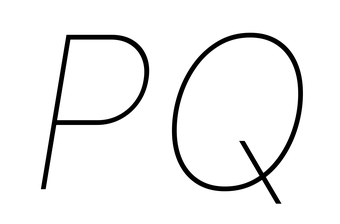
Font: Inter-Italic_Thin_Italic